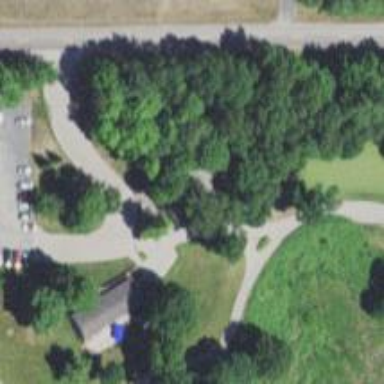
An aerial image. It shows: Path for both roads and golfers.